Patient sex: M
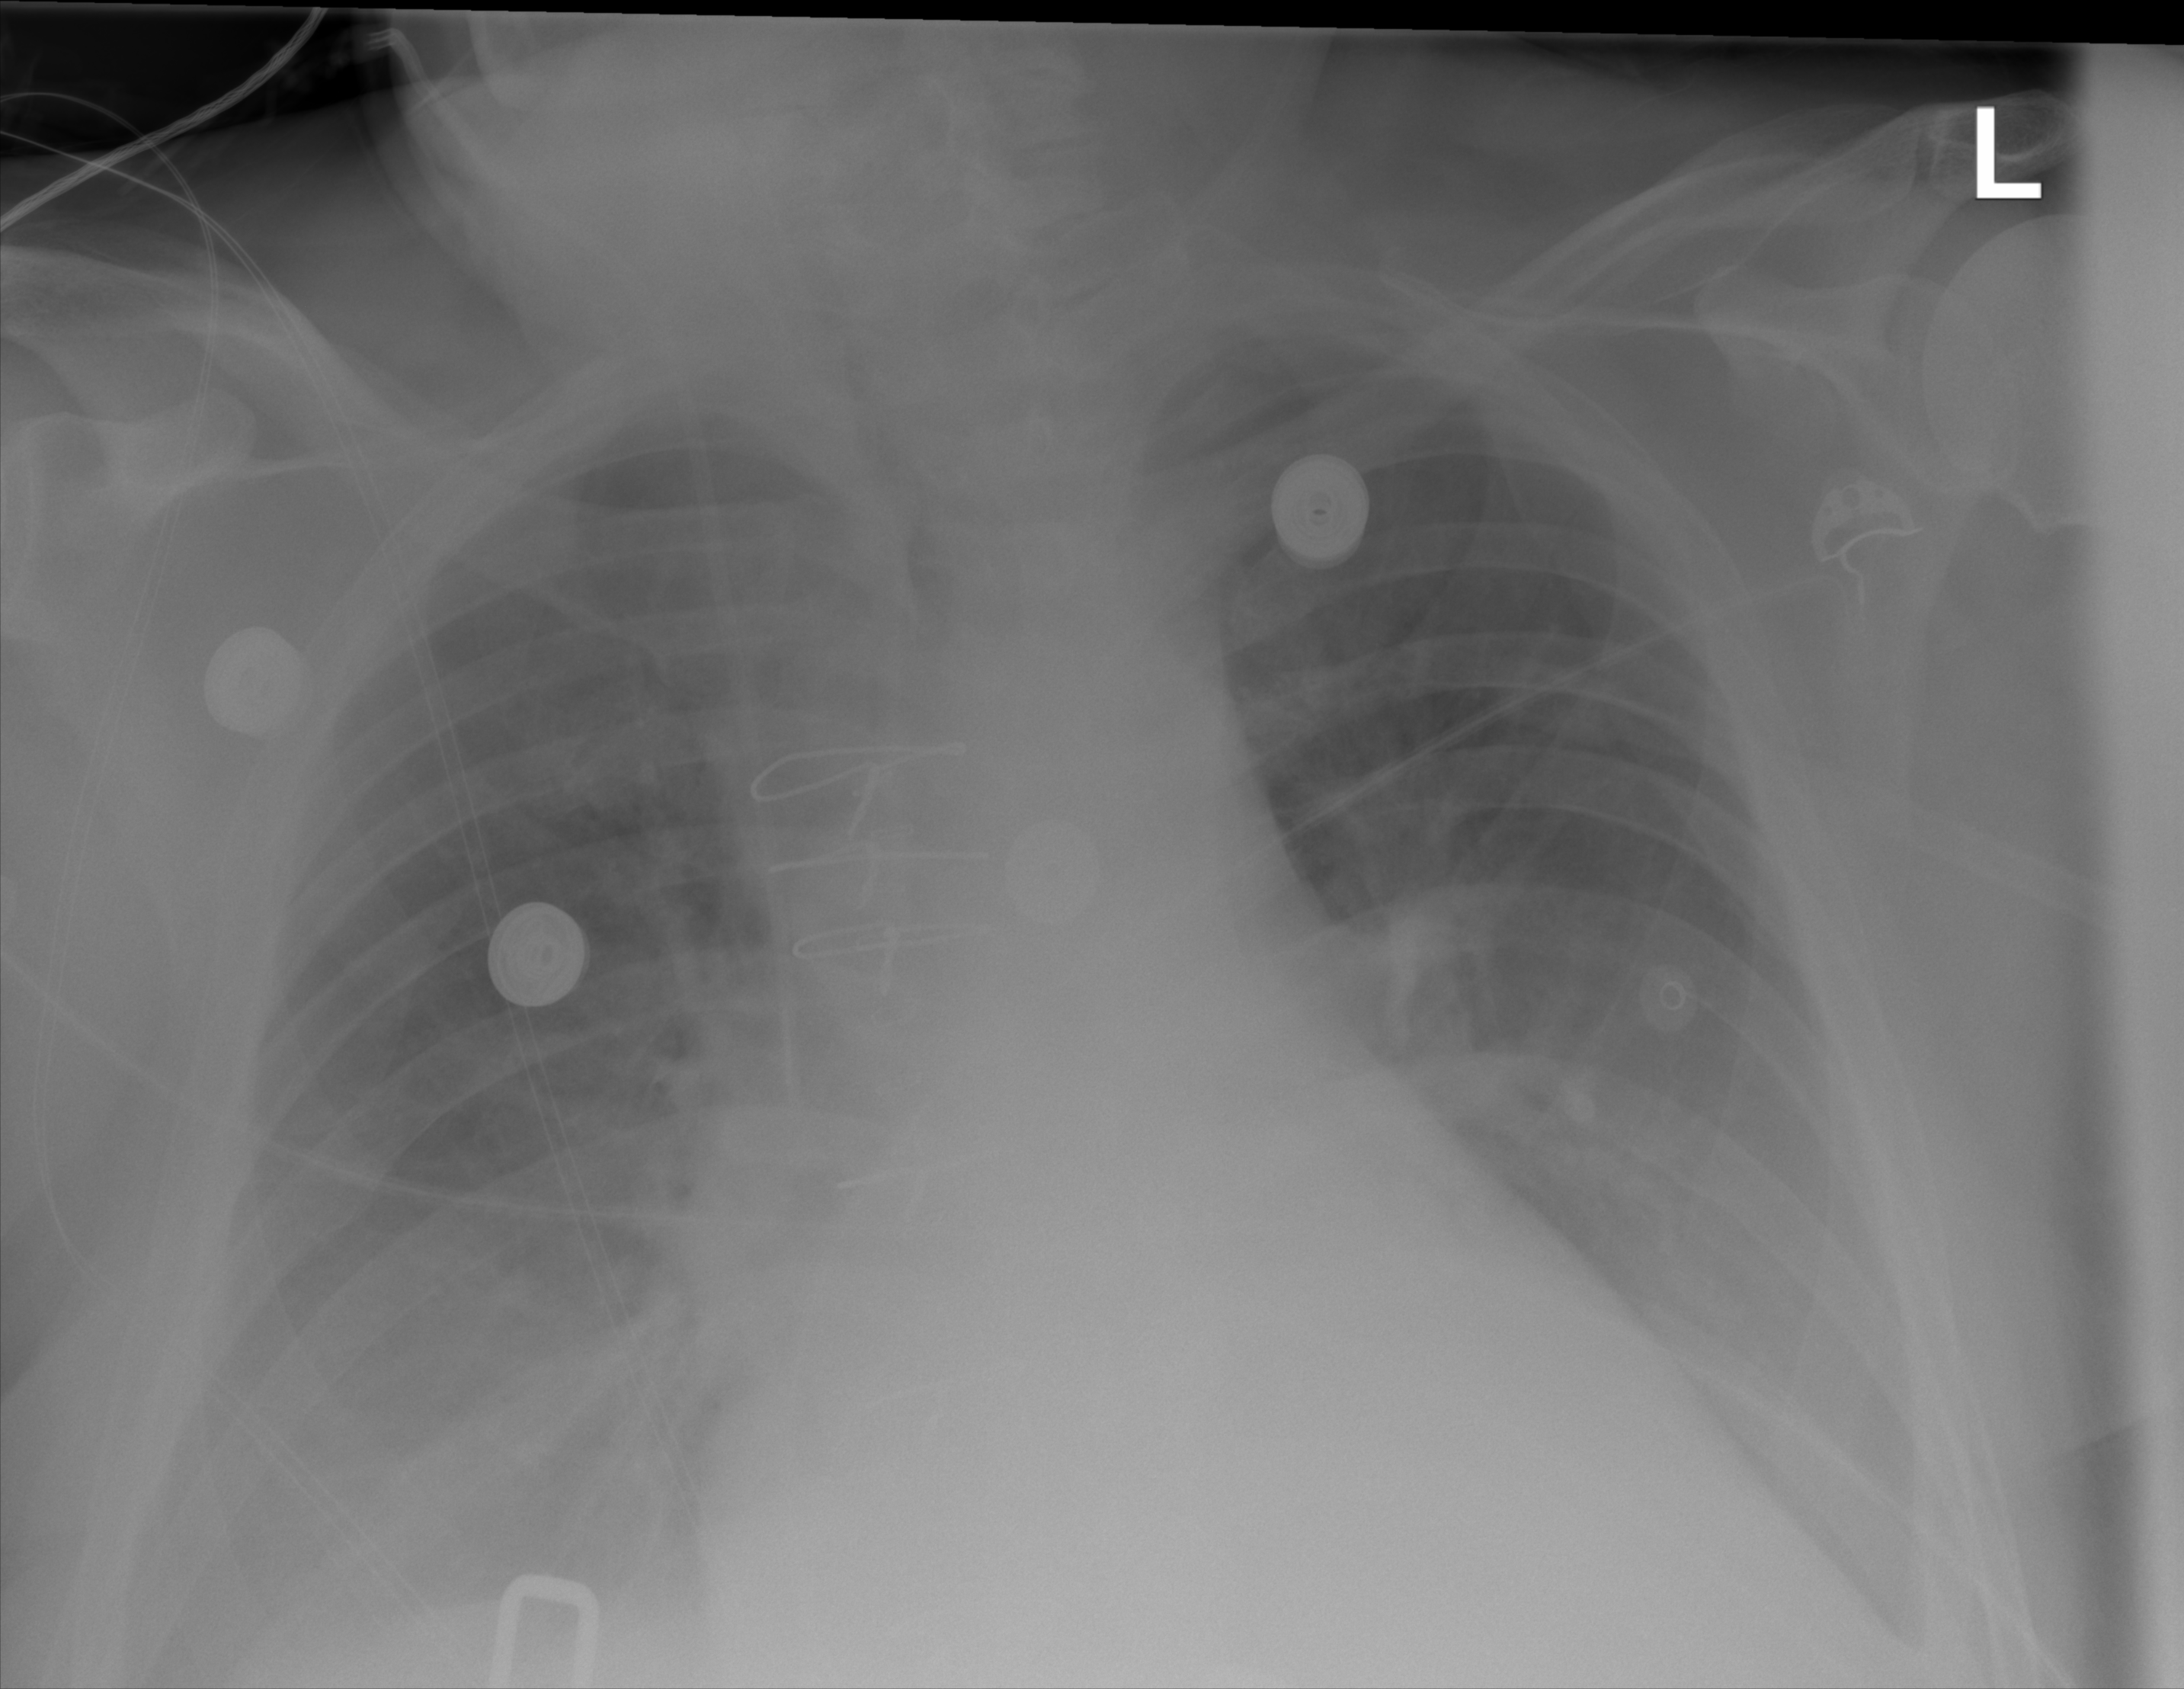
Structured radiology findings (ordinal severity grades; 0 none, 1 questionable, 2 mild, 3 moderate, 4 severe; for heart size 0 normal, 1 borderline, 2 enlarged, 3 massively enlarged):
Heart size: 2
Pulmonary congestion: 0
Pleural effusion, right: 2
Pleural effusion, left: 2
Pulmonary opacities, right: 0
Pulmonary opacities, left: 0
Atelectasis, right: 2
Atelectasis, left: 2